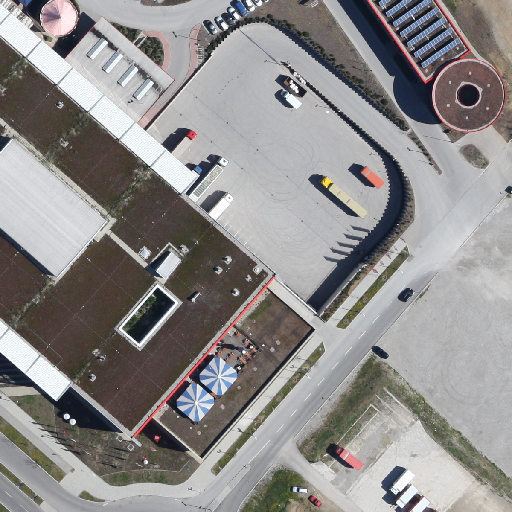
Referring expression: light-duty vehicle